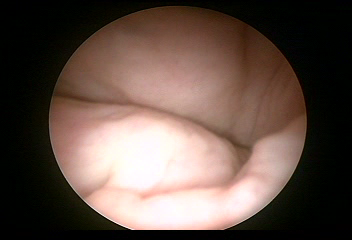
Modality: WLC
Class: Normal mucosa
Bladder cancer association: No